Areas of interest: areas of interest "Cemetery"
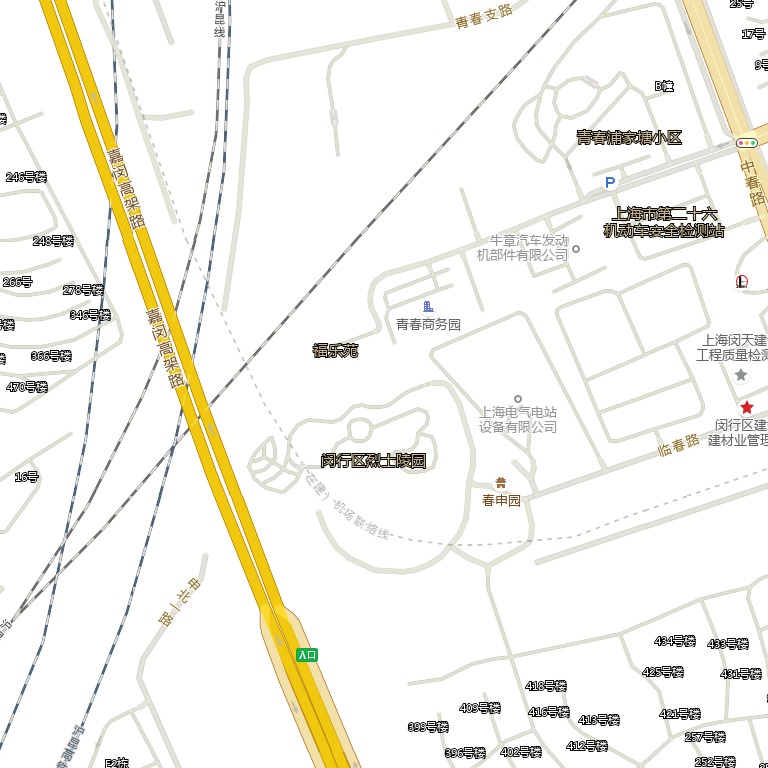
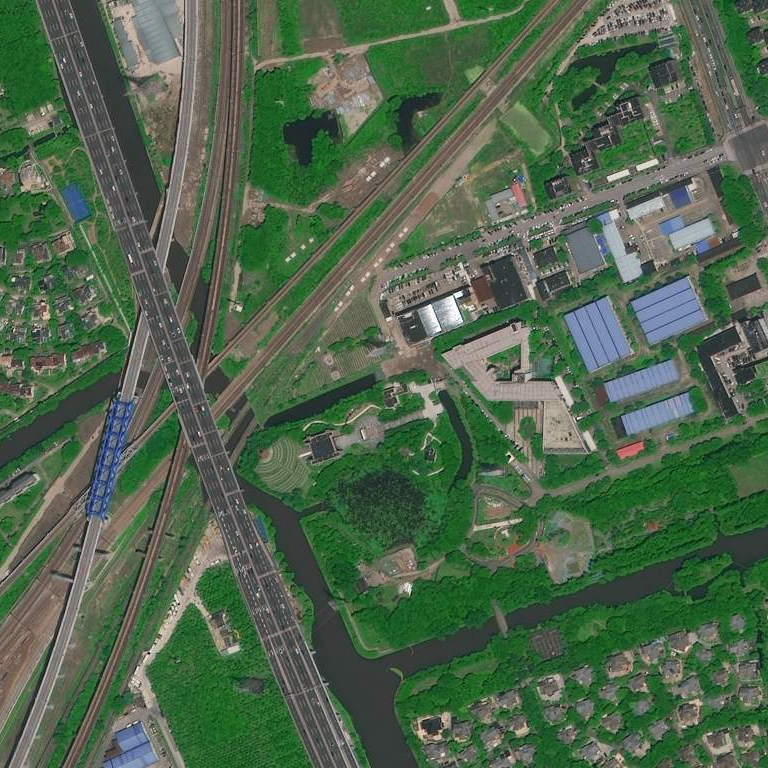